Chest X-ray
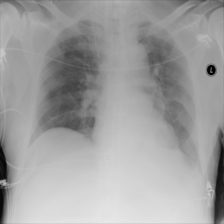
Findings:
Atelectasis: negative
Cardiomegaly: negative
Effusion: negative
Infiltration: negative
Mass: negative
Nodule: negative
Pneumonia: negative
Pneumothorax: negative
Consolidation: negative
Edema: negative
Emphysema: negative
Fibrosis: negative
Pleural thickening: negative
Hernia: negative